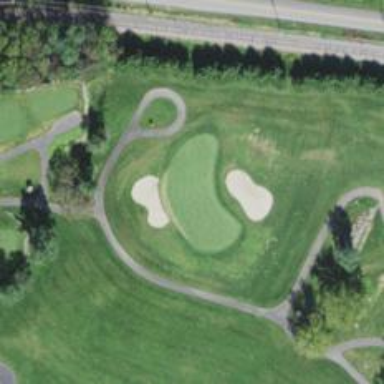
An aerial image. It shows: Golf hole.